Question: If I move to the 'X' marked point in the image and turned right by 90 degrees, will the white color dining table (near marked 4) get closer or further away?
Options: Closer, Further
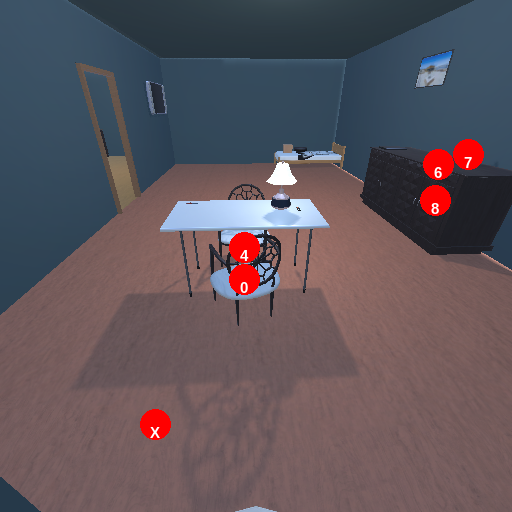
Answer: Closer